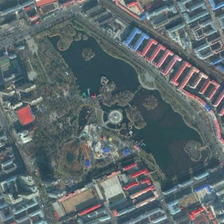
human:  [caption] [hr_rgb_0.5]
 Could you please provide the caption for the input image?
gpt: many buildings are around a park with green trees and a pond .

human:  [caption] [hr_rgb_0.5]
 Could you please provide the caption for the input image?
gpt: many buildings are around a park with green trees and a pond .

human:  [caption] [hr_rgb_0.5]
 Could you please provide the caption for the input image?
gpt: many buildings are around a park with green trees and a pond .

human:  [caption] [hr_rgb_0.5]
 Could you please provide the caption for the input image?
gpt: many buildings are around a park with green trees and a pond .

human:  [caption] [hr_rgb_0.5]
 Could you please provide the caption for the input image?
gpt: many buildings are around a park with green trees and a pond .